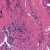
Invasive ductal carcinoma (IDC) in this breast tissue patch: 0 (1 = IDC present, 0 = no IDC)